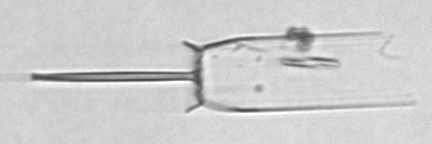
Label: Ditylum_brightwellii